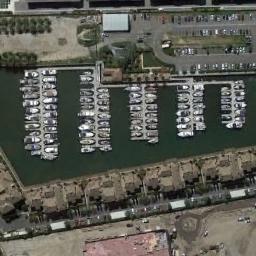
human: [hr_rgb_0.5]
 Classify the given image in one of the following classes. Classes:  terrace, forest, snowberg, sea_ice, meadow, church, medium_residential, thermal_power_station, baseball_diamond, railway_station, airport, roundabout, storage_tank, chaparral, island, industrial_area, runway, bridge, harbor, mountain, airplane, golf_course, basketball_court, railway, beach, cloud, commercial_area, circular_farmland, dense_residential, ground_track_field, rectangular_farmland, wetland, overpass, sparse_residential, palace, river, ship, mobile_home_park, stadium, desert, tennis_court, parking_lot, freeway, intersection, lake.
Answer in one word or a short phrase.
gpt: harbor